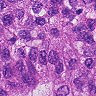
Metastatic tissue present: yes